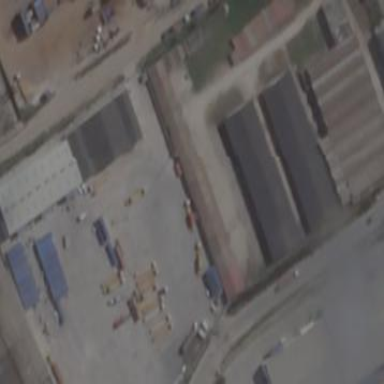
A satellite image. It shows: Industrial building.